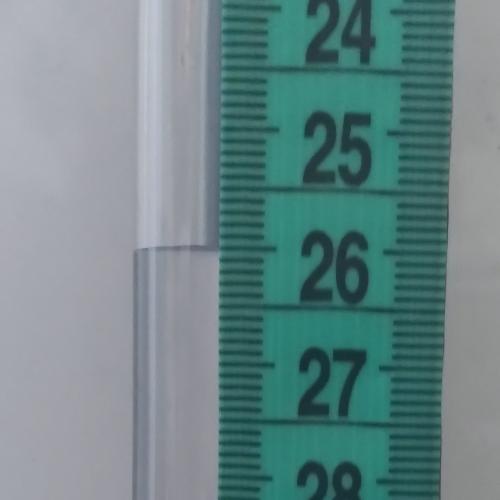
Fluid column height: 26.0 cm